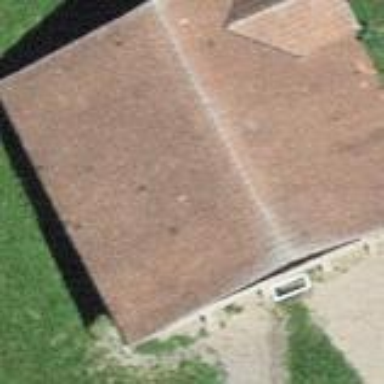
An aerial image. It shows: Rural barn.